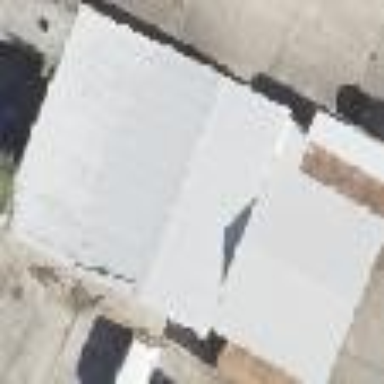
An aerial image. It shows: Industrial building.